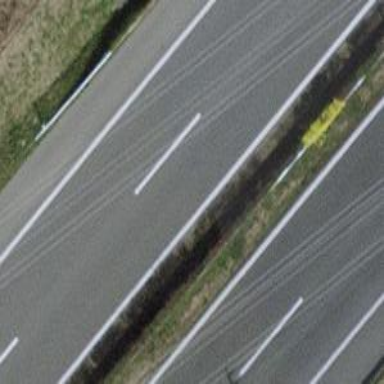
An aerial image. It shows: Bridge over motorway.